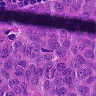
Metastatic tissue present: yes